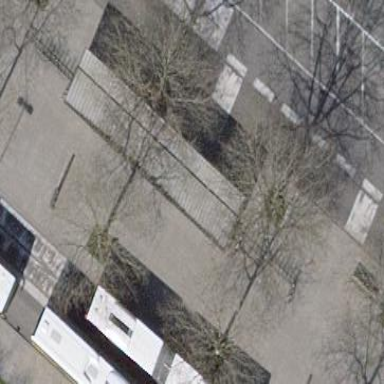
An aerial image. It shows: Bicycle parking area with wall loops.